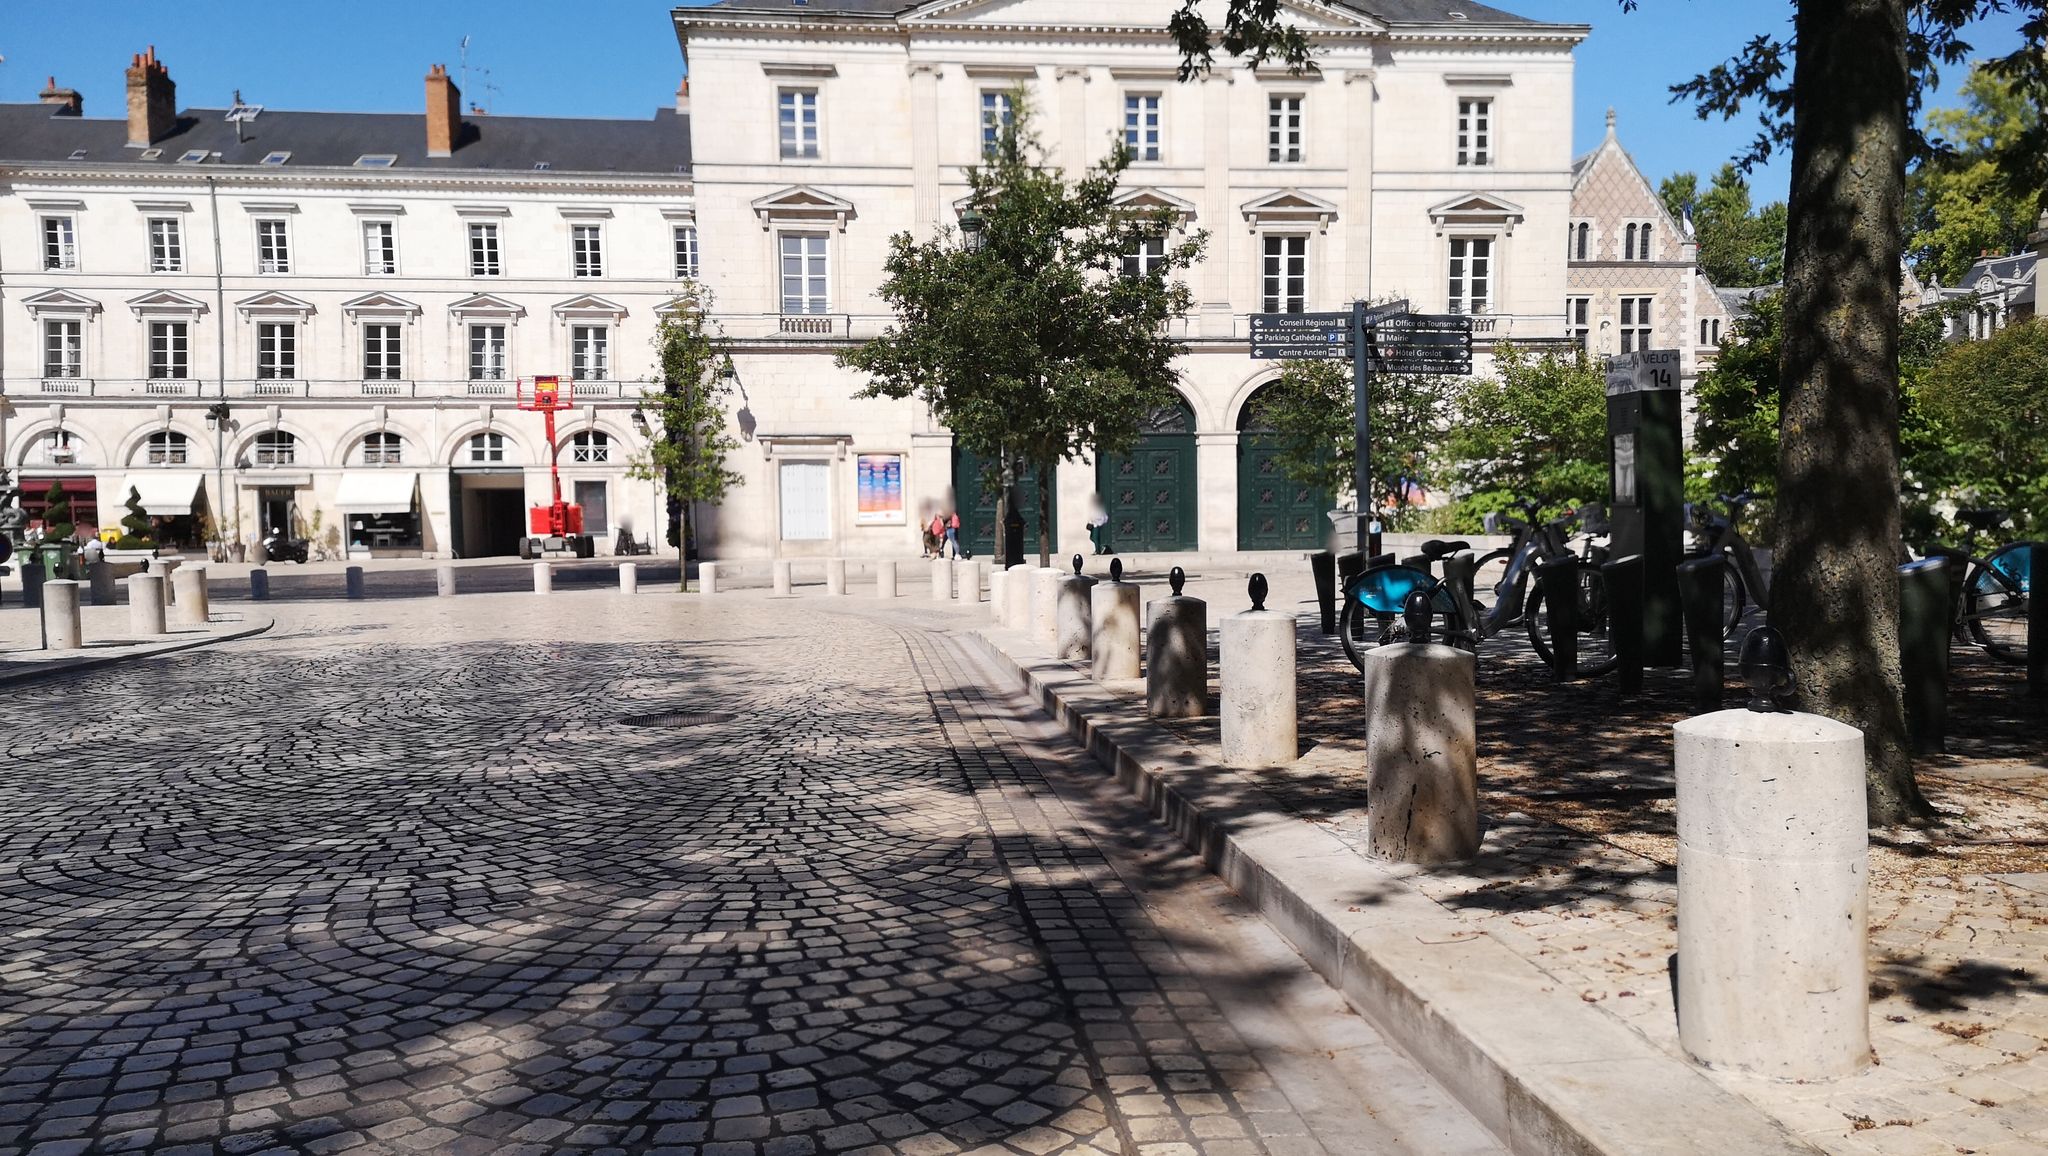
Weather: clear
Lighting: day
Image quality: good
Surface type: walking surface
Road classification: tertiary, living_street
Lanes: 2
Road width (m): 6
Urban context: urban centre
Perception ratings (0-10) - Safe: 9.15, Lively: 8.11, Beautiful: 5.85, Boring: 3.13, Depressing: 2.64, Wealthy: 9.52